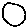
Label: moon